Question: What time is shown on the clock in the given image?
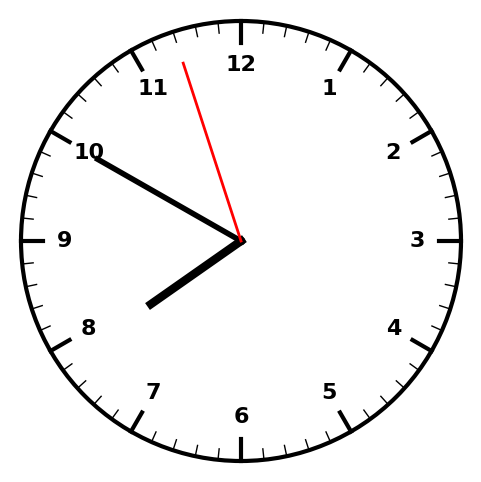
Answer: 07:49:57